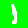
Digit: 1